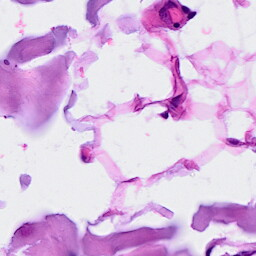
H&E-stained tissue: Breast